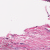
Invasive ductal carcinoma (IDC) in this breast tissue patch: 0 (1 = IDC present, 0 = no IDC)